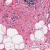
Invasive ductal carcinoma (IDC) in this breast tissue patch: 0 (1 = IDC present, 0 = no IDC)